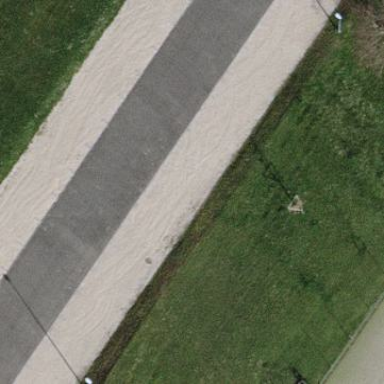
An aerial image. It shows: Gravel parking area.